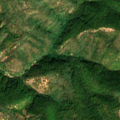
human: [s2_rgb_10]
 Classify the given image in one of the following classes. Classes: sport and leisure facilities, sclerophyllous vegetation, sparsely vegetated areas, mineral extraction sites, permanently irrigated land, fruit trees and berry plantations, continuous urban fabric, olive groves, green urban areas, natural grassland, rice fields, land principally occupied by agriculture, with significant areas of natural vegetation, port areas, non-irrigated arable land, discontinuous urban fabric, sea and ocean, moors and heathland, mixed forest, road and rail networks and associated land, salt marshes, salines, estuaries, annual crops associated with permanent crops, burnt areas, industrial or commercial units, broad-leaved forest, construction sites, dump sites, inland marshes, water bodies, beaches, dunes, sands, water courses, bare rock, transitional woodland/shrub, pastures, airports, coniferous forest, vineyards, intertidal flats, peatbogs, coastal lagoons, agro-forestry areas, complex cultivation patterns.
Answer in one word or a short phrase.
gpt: broad-leaved forest, transitional woodland/shrub